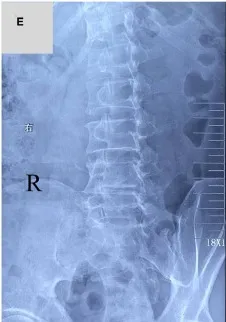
(A-F) lumbar vertebrae X-ray in 6 position: X-ray films showed that the L4/5 intervertebral height was obviously collapsed.
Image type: radiology (x_ray)